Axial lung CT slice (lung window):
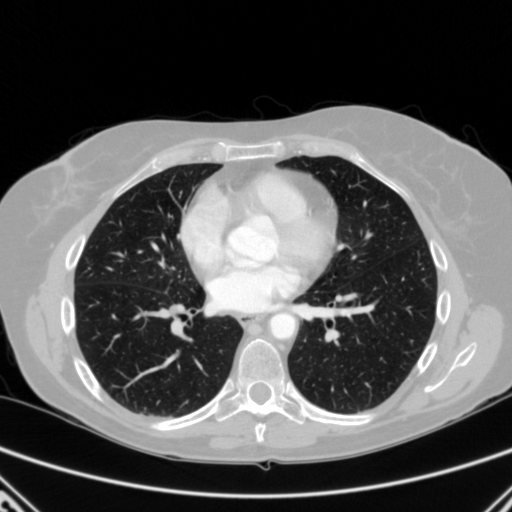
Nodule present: no